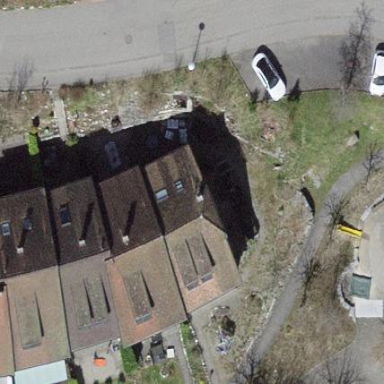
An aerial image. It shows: Terrace building.